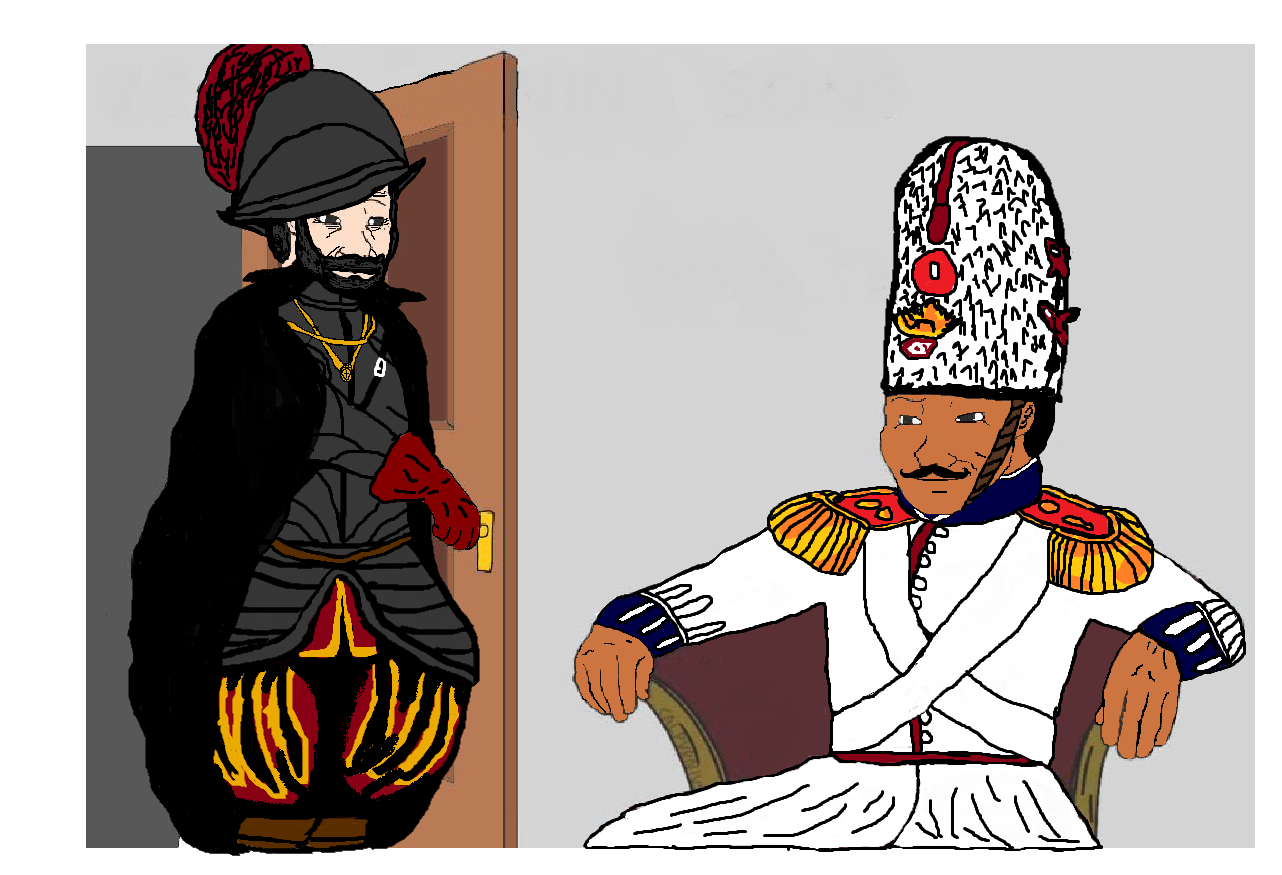
Label: 5_Smugjak